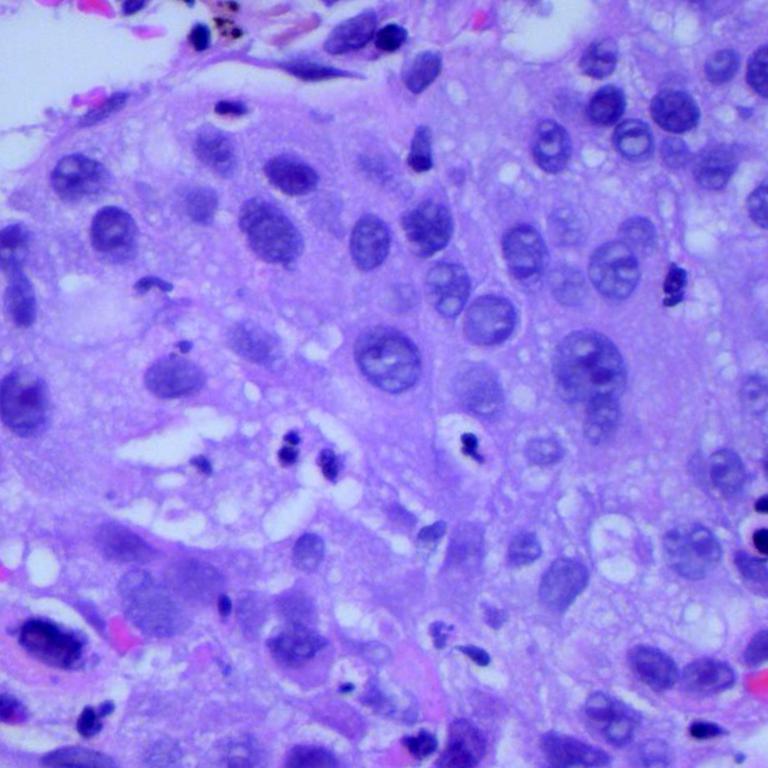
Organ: lung
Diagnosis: squamous carcinomas